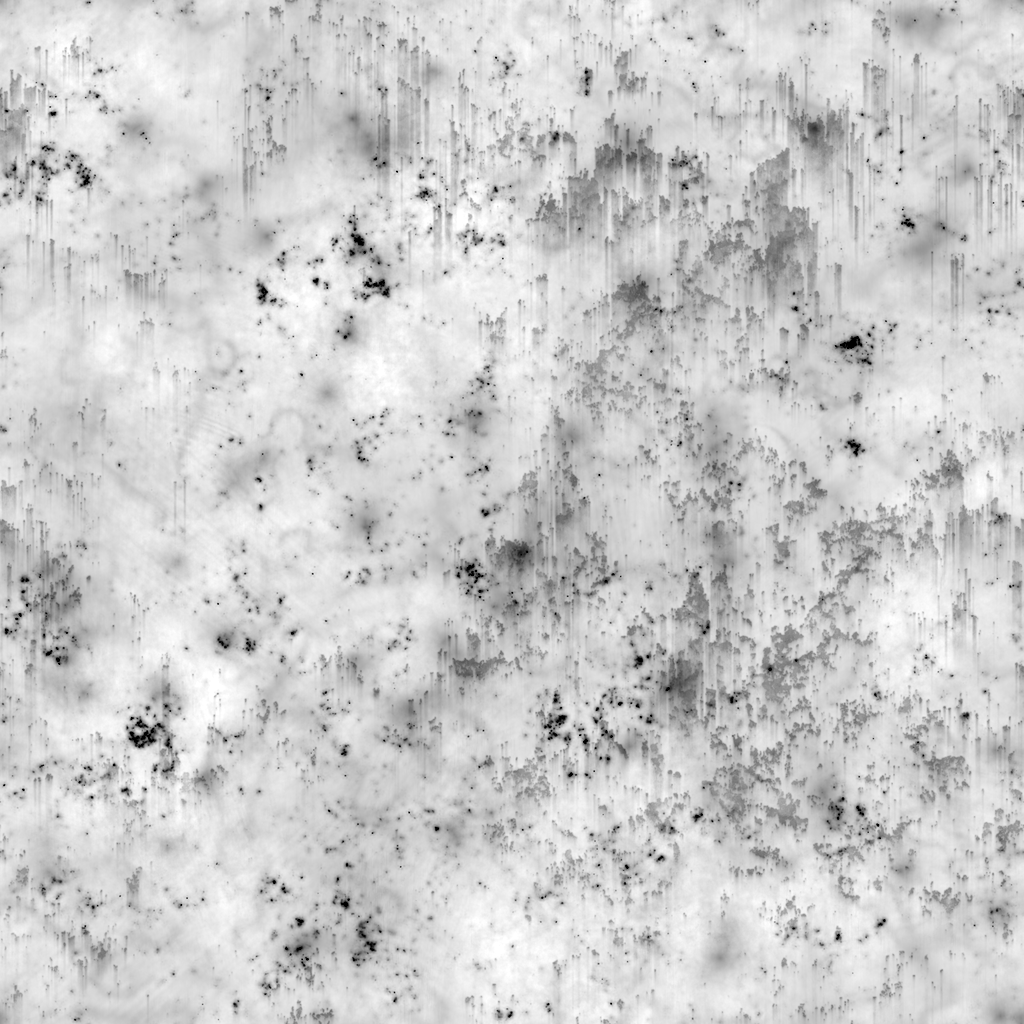
Texture map type: Displacement